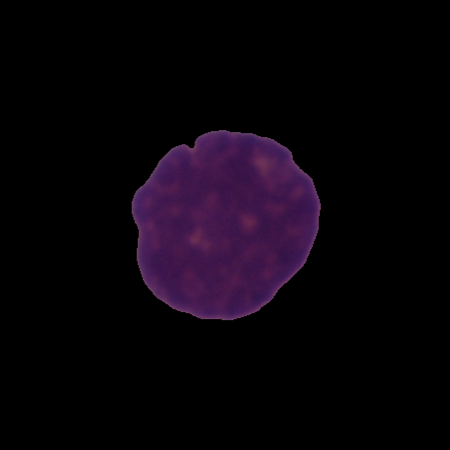
Label: healthy